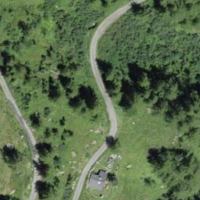
EUNIS habitat code: 31
Species observed at this site:
Tanacetum vulgare